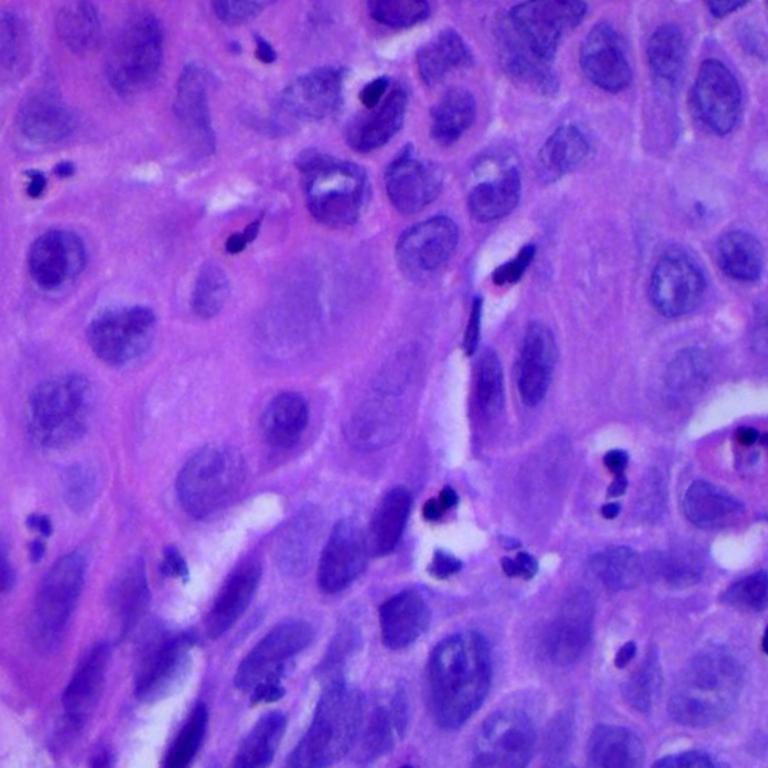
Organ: lung
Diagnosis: squamous carcinomas